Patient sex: M
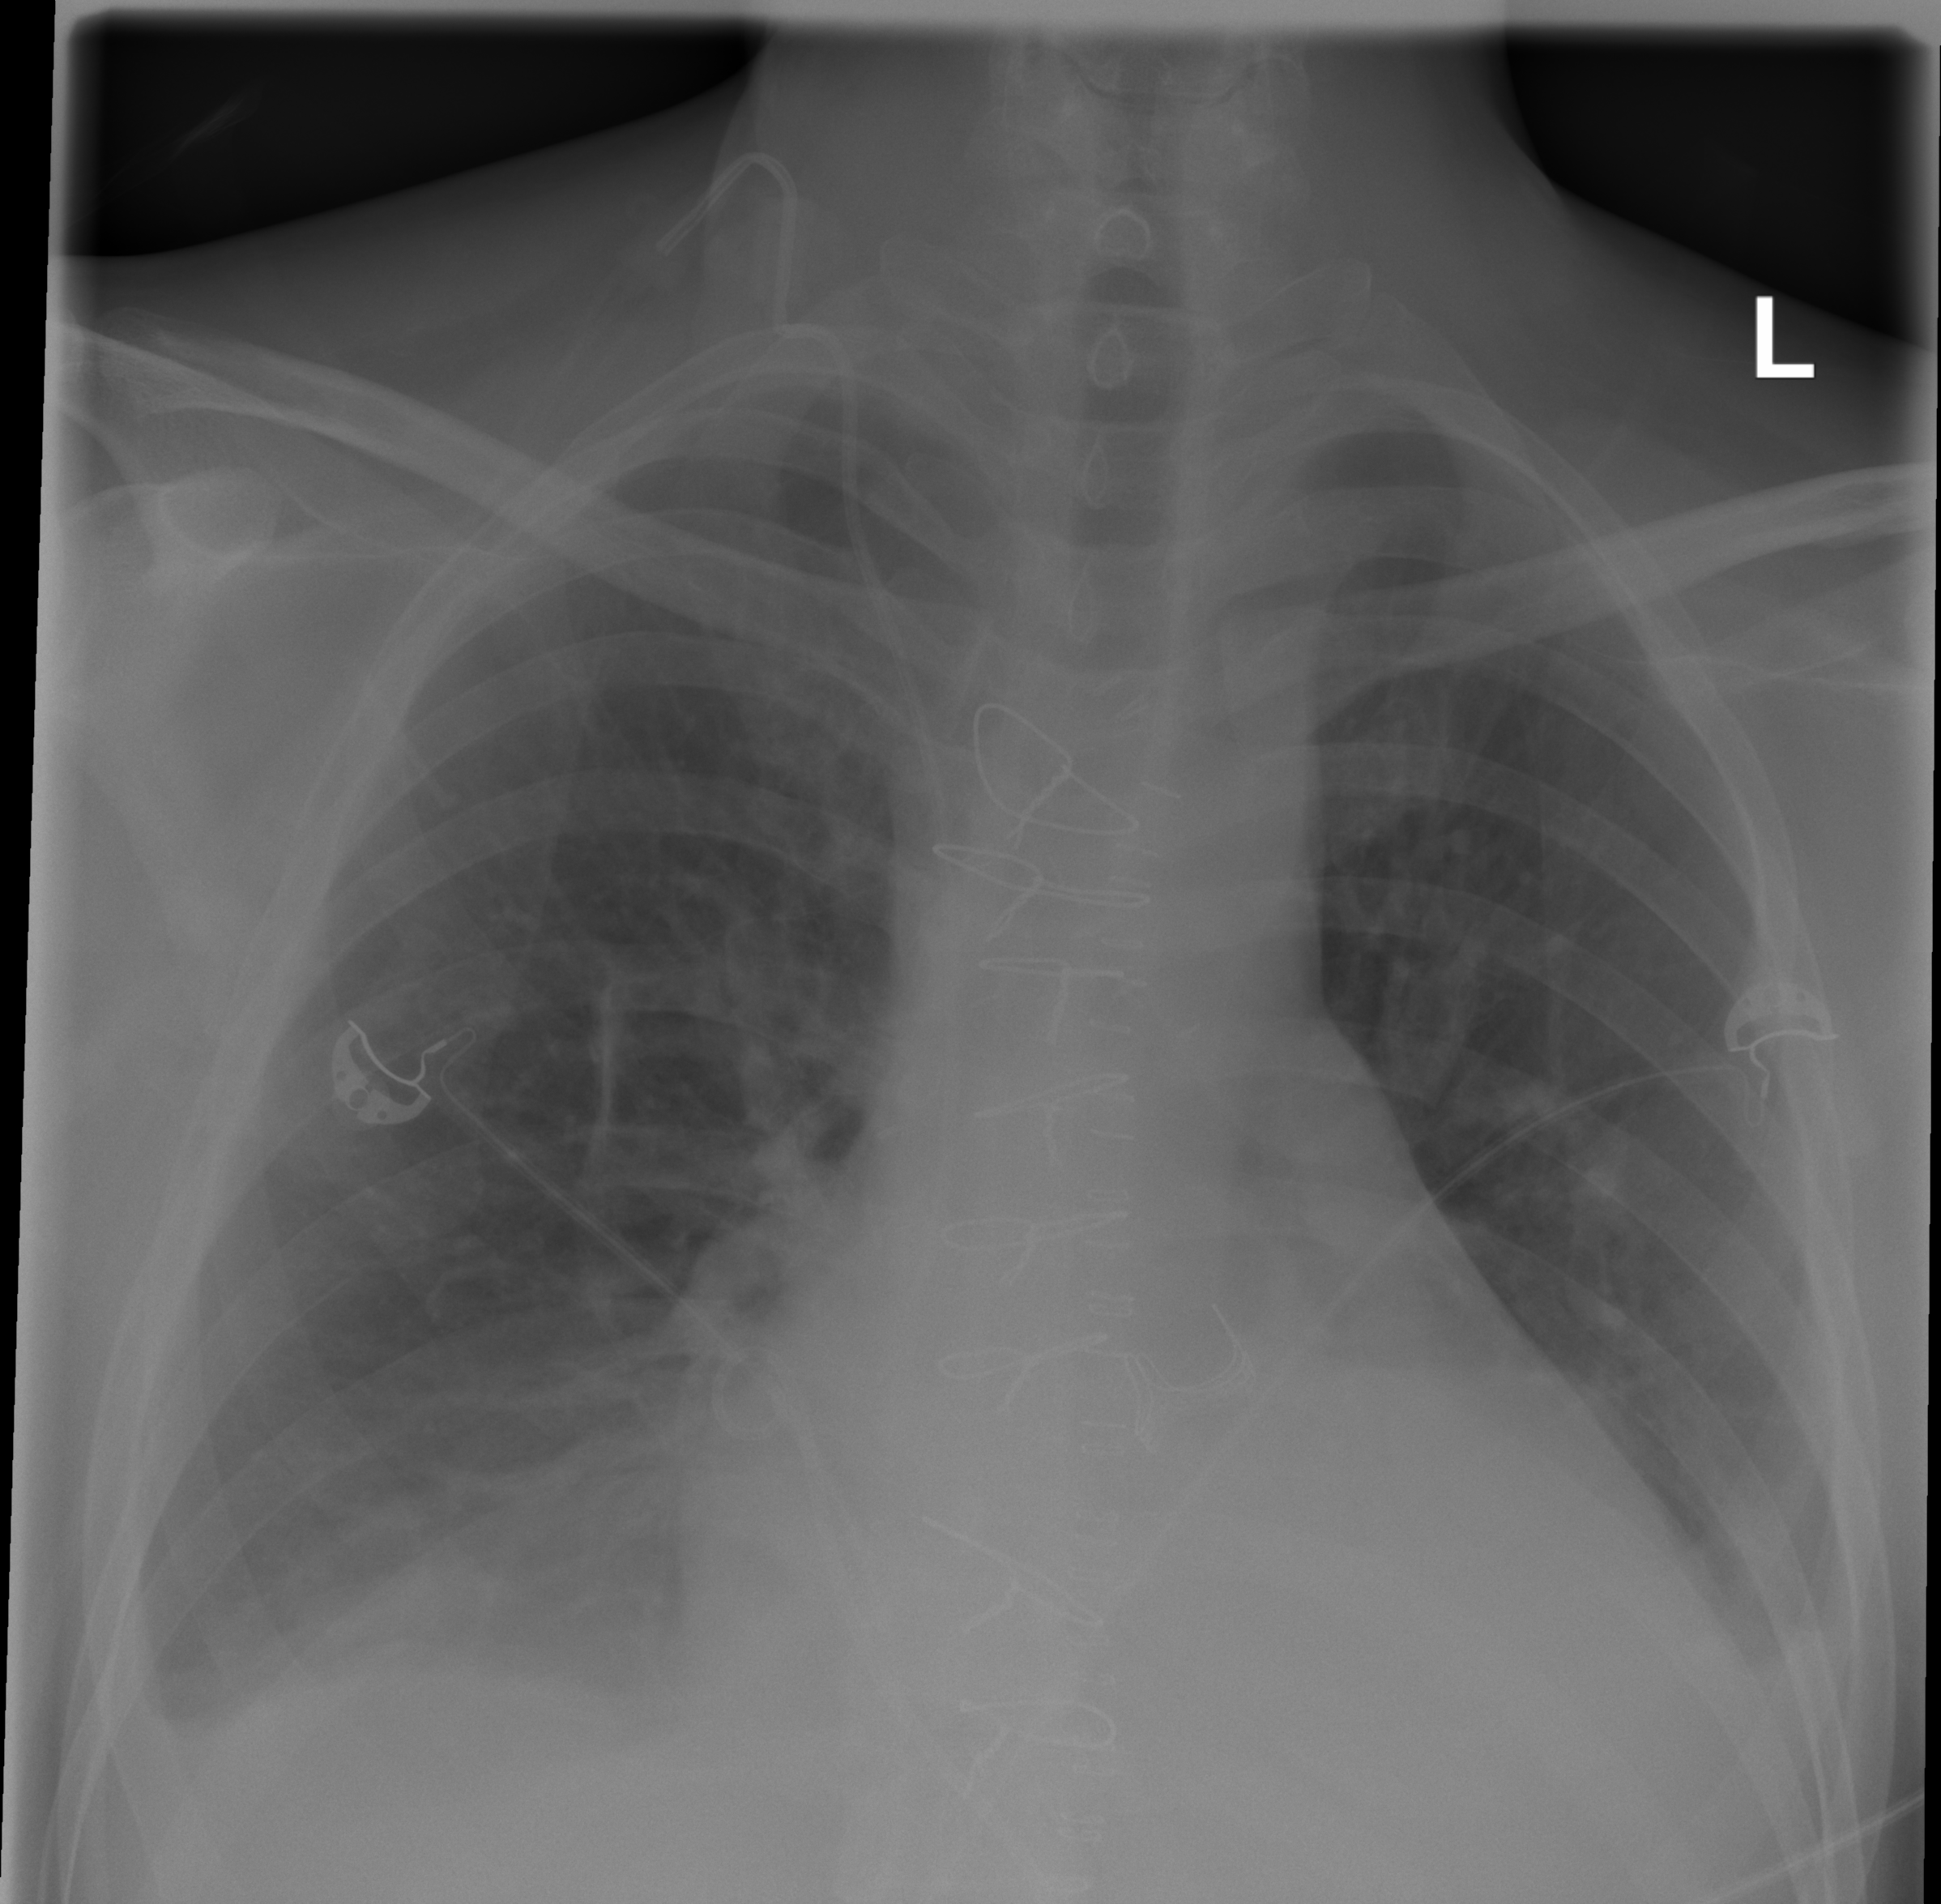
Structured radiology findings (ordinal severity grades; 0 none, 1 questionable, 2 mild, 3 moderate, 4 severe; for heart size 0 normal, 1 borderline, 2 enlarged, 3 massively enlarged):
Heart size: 2
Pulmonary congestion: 0
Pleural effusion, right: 2
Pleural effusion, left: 2
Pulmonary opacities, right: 0
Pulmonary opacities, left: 0
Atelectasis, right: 2
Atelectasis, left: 2